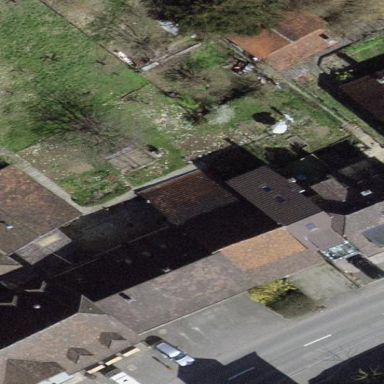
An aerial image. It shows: Building with tiled roof.